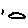
Label: cloud